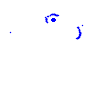
Particle: proton